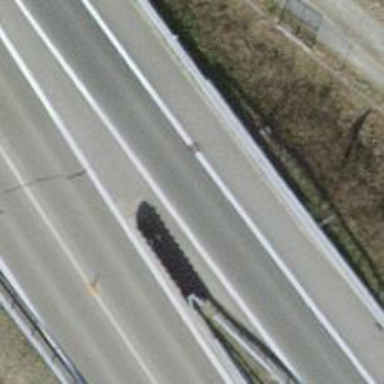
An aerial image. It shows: Trunk_link highway on bridge.